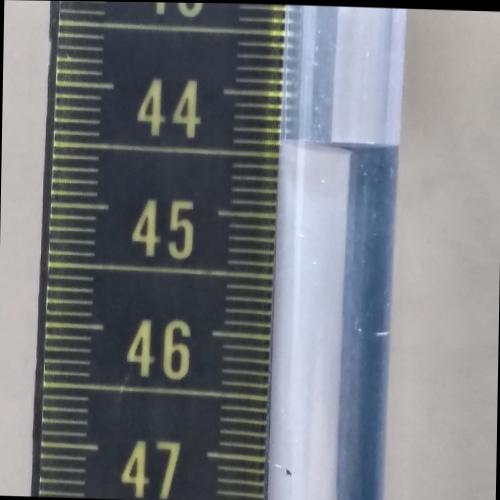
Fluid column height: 44.4 cm